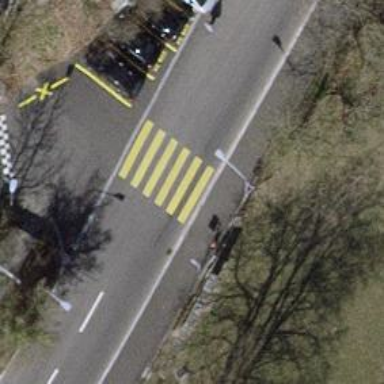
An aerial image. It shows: Paved footway with zebra crossing.